Question: I want to make a modal that works cross platform on iOS and Mac.
The issue is if I toggle the modal rapidly--there's a strange behavior. Attached GIF with the weird behavior below. Is this SwiftUI Bug?
If not, What did I do wrong?
EDIT: more info.
Without animation and transition, the interaction works as expected.

Here's the code on Playground
'''
import SwiftUI
import PlaygroundSupport
struct CView: View {
@State var isShown = false
var body: some View {
ZStack {
Color.white
ZStack {
Color.green
VStack {
HStack {
Spacer()
Text("Open").onTapGesture {
self.isShown = true
}
}
Spacer()
}
}
.edgesIgnoringSafeArea(.all)
.zIndex(0)
if self.isShown {
ZStack {
Color.red
VStack {
HStack {
Spacer()
Text("Close").onTapGesture {
self.isShown = false
}
}
Spacer()
}
}
.transition(AnyTransition.move(edge: .bottom))
.animation(.easeInOut)
.edgesIgnoringSafeArea(.all)
.zIndex(1)
}
}
}
}
// Present the view controller in the Live View window
PlaygroundPage.current.setLiveView(CView())
''
[1]: https://i.stack.imgur.com/21z7z.gif
'''
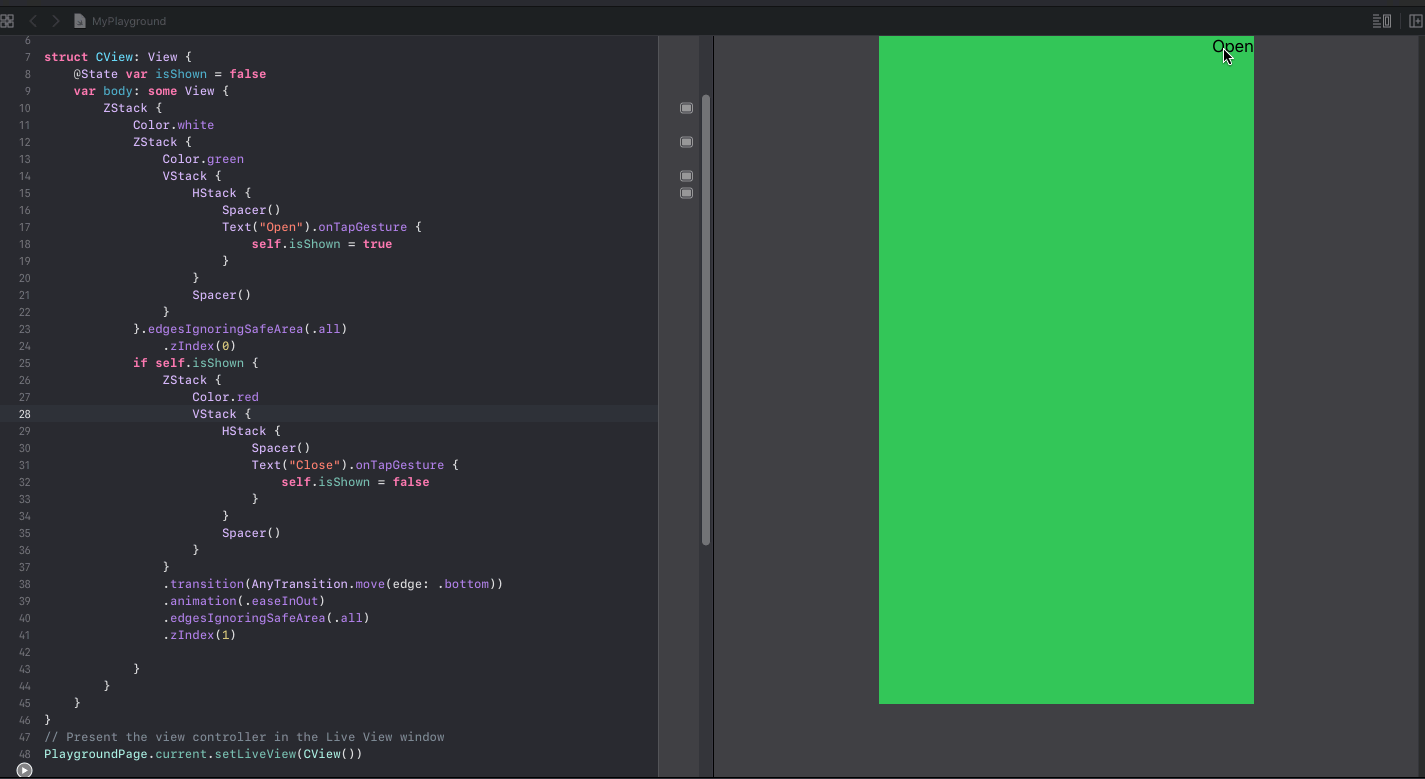
Answer: Here is a solution. Tested with Xcode 11.5b
<URL>
'''
struct CView: View {
@State private var isShown = false
@State private var showing = false
var body: some View {
ZStack {
Color.white // needed ??
ZStack {
Color.green
VStack {
HStack {
Spacer()
Text("Open").onTapGesture {
self.isShown = true
}
}
Spacer()
}
}.disabled(showing) // << inactive on in-progress
// .edgesIgnoringSafeArea(.all) // ?? bad visibility
.zIndex(1) // by default it is always 0, so make above white
if self.isShown {
ZStack {
Color.red
VStack {
HStack {
Spacer()
Text("Close").onTapGesture {
self.isShown = false
}
}
Spacer()
}
}
.transition(AnyTransition.move(edge: .bottom))
.animation(.easeInOut)
// .edgesIgnoringSafeArea(.all) // ??
.zIndex(2) // top-most
.onAppear {
self.showing = true
}
.onDisappear {
self.showing = false
}
}
}
}
}
'''